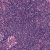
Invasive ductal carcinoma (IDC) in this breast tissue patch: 0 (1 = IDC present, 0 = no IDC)